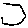
Label: hexagon